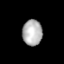
Tissue: lung
Cell type: Epithelial cells
Senescence score: 0.1976
Nuclear area (px): 506
Mean DAPI intensity: 176.634